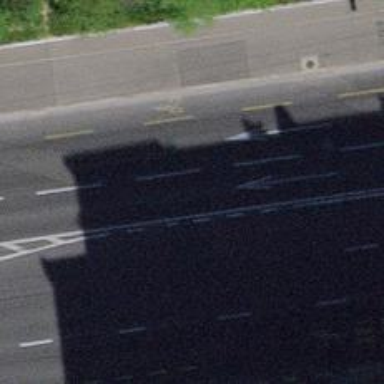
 there is bus lane and shared bus and cycle lane."